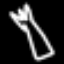
Label: fork